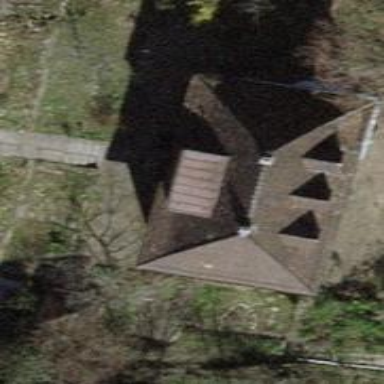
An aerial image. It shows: Building with tile roof.